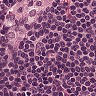
Metastatic tissue present: no